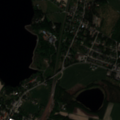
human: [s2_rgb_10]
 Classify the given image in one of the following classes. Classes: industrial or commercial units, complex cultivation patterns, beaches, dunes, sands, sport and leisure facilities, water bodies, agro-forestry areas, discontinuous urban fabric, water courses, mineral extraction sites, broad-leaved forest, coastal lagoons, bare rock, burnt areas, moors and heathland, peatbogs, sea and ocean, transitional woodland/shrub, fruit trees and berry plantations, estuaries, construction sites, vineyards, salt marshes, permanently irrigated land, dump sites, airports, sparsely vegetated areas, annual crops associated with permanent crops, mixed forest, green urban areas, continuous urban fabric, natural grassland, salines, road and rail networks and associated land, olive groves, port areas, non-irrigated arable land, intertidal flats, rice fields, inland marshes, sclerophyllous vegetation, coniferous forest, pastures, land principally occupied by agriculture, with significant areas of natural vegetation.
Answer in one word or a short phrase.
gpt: discontinuous urban fabric, non-irrigated arable land, land principally occupied by agriculture, with significant areas of natural vegetation, water bodies